Question: I have a hopefully pretty simple question here. I'm converting some Access SQL script into Server Management Studio 2008.
Currently the Access script shows the following line of code:
'''
IIf([rsosourceID]) IN (254,360,446),"MoneySavingExpert" as SourceName
'''

Basically it's creating a temporary table with four columns, if the fields match say those 3 numbers on the left then it will populate a fourth column with their new name. (To be used for grouping in a later report)
How can I do something simillar in SQL? I've tried using a Case statement but to my knowledge that will only alter the field you're looking against.
In this case I need to look at one field then using it's results alter another, any ideas?
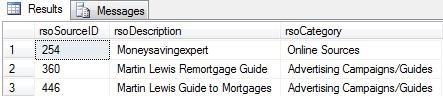
Answer: A case statement can return a new column using the value of any other column(s):
'''
SELECT rsoSourceID,
rsoDescription,
rsoCategory,
case when rsoSourceID in (254,360,446)
then 'MoneySavingExpert'
else null end as SourceName
FROM TableName
'''